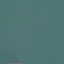
Label: SeaLake